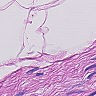
Metastatic tissue present: no